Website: home-depot
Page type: receipt
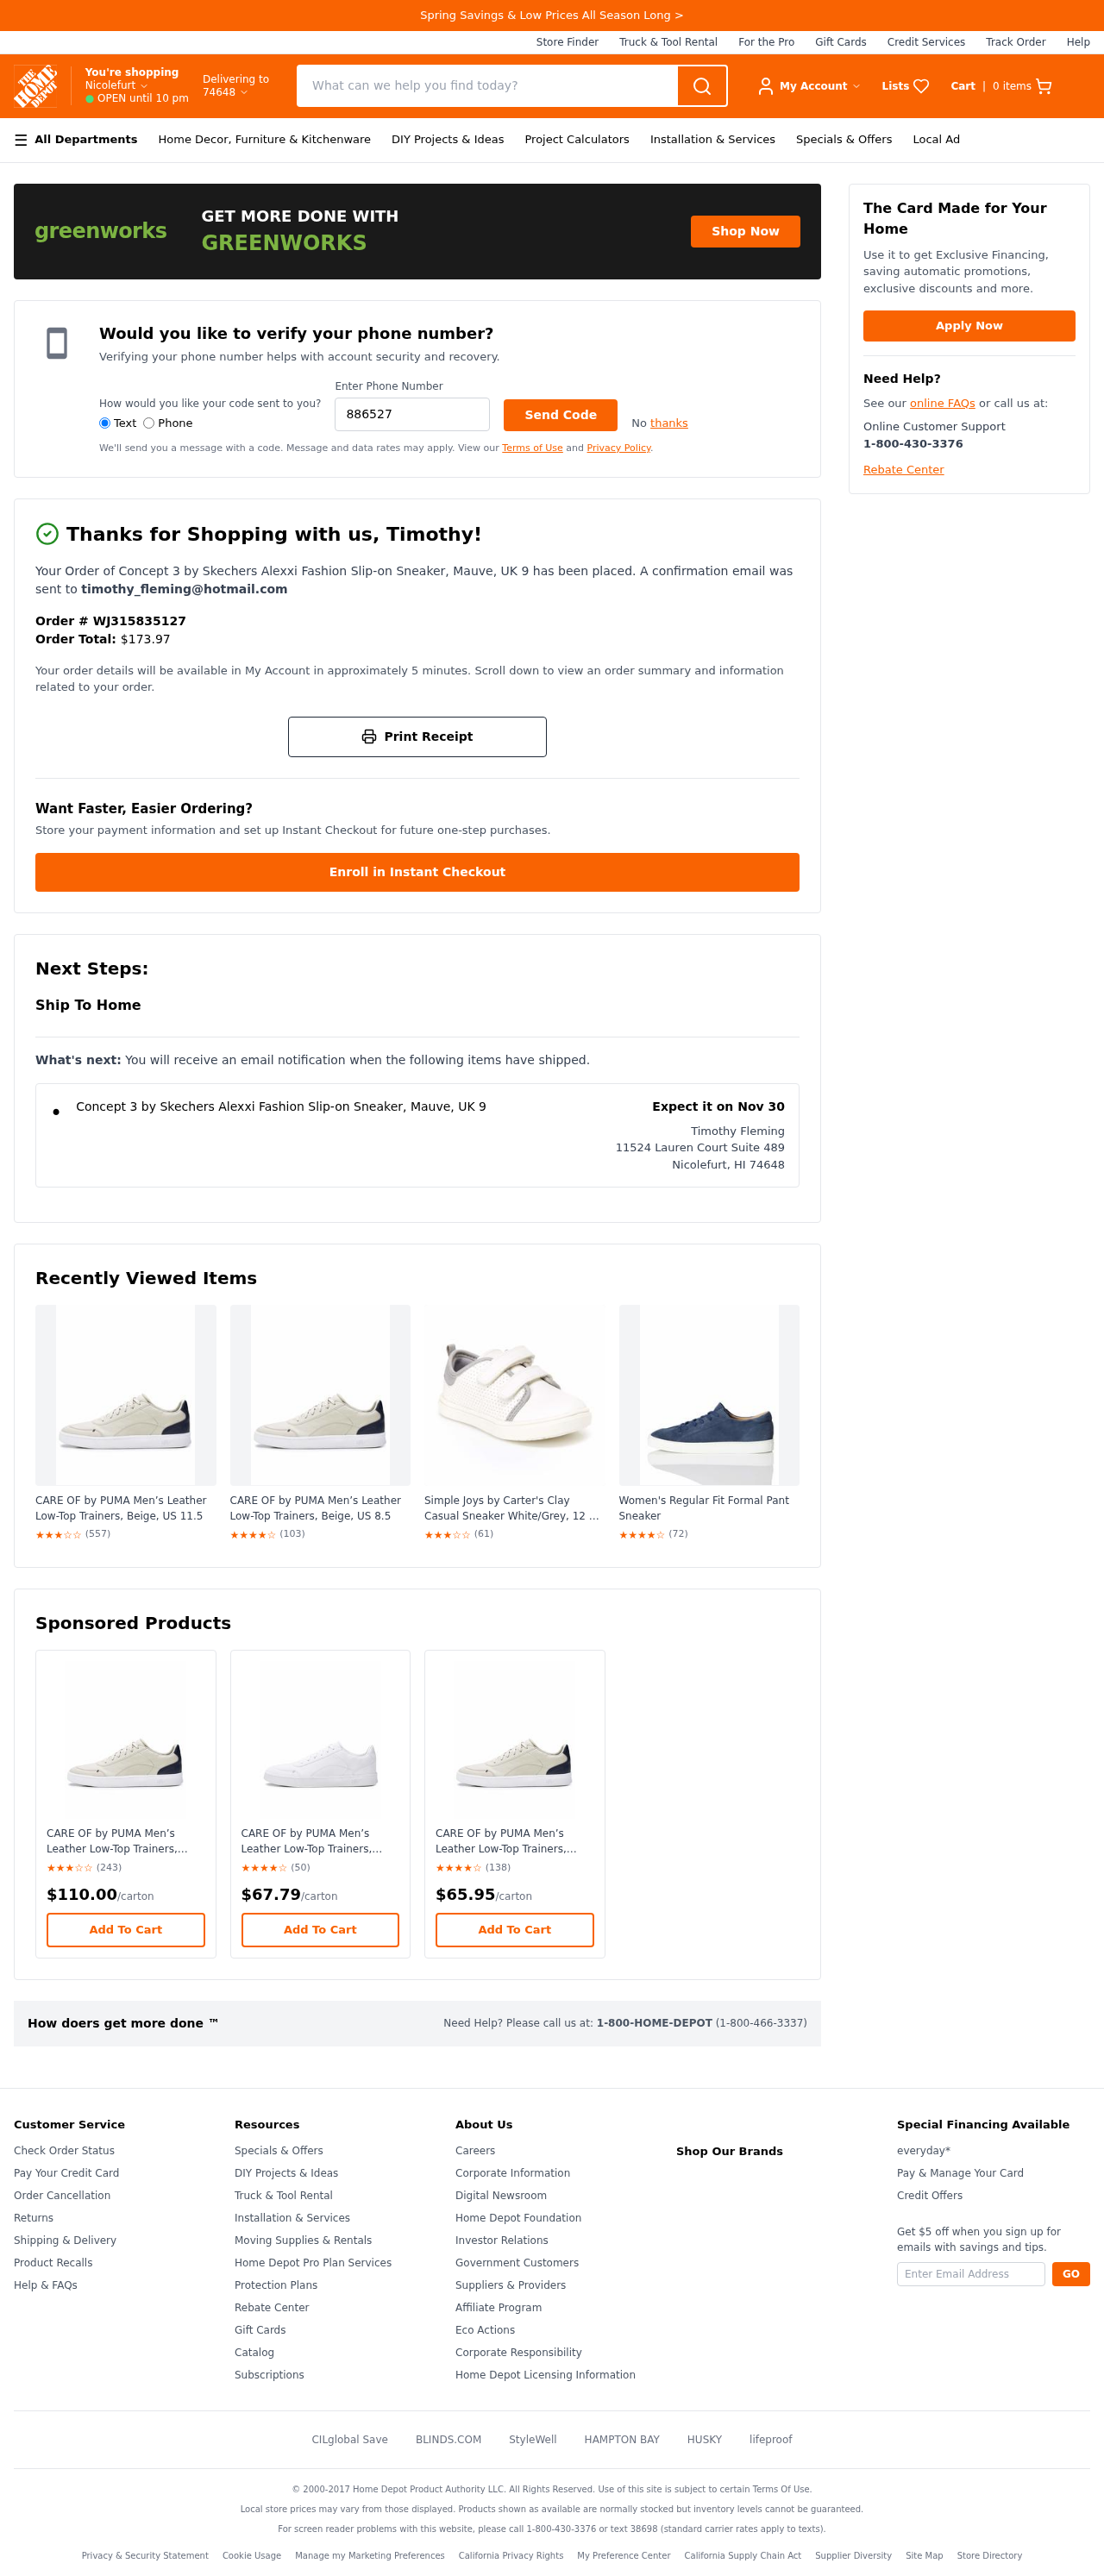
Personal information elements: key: PII_CITY
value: Nicolefurt
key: PII_CITY_STATE_ZIP
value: Nicolefurt, HI 74648
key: PII_EMAIL
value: timothy_fleming@hotmail.com
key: PII_FIRSTNAME
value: Timothy
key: PII_FULLNAME
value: Timothy Fleming
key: PII_PHONE
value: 8865274536
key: PII_POSTCODE
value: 74648
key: PII_STREET
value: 11524 Lauren Court Suite 489
Product elements: key: PRODUCT1_NAME
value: Concept 3 by Skechers Alexxi Fashion Slip-on Sneaker, Mauve, UK 9
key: PRODUCT2_NAME
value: CARE OF by PUMA Men’s Leather Low-Top Trainers, Beige, US 11.5
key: PRODUCT2_RATING
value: ★★★☆☆
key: PRODUCT2_NUM_RATINGS
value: (557)
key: PRODUCT3_NAME
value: CARE OF by PUMA Men’s Leather Low-Top Trainers, Beige, US 8.5
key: PRODUCT3_RATING
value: ★★★★☆
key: PRODUCT3_NUM_RATINGS
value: (103)
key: PRODUCT4_NAME
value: Simple Joys by Carter's Clay Casual Sneaker White/Grey, 12 M US Little Kid
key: PRODUCT4_RATING
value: ★★★☆☆
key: PRODUCT4_NUM_RATINGS
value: (61)
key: PRODUCT5_NAME
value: Women's Regular Fit Formal Pant Sneaker
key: PRODUCT5_RATING
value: ★★★★☆
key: PRODUCT5_NUM_RATINGS
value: (72)
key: PRODUCT6_NAME
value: CARE OF by PUMA Men’s Leather Low-Top Trainers, Beige, US 12
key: PRODUCT6_RATING
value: ★★★☆☆
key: PRODUCT6_NUM_RATINGS
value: (243)
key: PRODUCT6_PRICE
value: $110.00
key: PRODUCT7_NAME
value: CARE OF by PUMA Men’s Leather Low-Top Trainers, White, US 13
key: PRODUCT7_RATING
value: ★★★★☆
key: PRODUCT7_NUM_RATINGS
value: (50)
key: PRODUCT7_PRICE
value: $67.79
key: PRODUCT8_NAME
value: CARE OF by PUMA Men’s Leather Low-Top Trainers, Beige, US 11
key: PRODUCT8_RATING
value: ★★★★☆
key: PRODUCT8_NUM_RATINGS
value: (138)
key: PRODUCT8_PRICE
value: $65.95
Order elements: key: ORDER_NUM_ITEMS
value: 0
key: ORDER_ID
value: WJ315835127
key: ORDER_TOTAL
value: $173.97
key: ORDER_DELIVERY_DATE
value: Expect it on Nov 30